Aerial crown-view tile of a tropical tree (Barro Colorado Island, Panama), acquired 20241216:
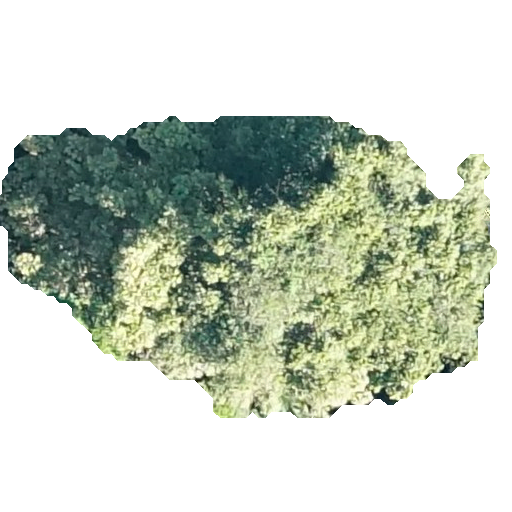
Species: Sterculia apetala
GBIF accepted scientific name: Sterculia apetala
Crown area: 164.324 m²